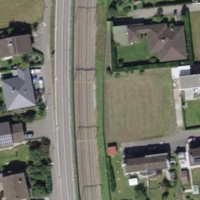
EUNIS habitat code: 57
Species observed at this site:
Carduelis carduelis